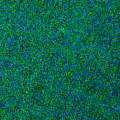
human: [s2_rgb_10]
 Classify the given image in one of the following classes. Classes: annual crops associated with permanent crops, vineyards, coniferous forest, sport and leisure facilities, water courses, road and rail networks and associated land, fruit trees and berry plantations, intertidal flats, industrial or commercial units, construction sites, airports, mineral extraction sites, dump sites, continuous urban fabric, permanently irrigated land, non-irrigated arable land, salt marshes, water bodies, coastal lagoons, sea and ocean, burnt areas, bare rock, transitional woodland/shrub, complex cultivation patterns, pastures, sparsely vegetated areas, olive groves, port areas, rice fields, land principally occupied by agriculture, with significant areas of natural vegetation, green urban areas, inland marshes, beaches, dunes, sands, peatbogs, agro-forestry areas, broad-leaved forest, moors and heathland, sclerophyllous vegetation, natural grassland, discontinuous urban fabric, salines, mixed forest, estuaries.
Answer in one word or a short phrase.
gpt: sea and ocean